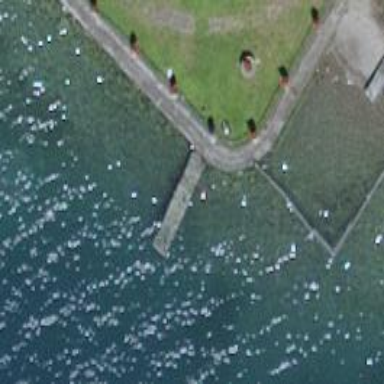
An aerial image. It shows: Man-made pier.